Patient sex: M
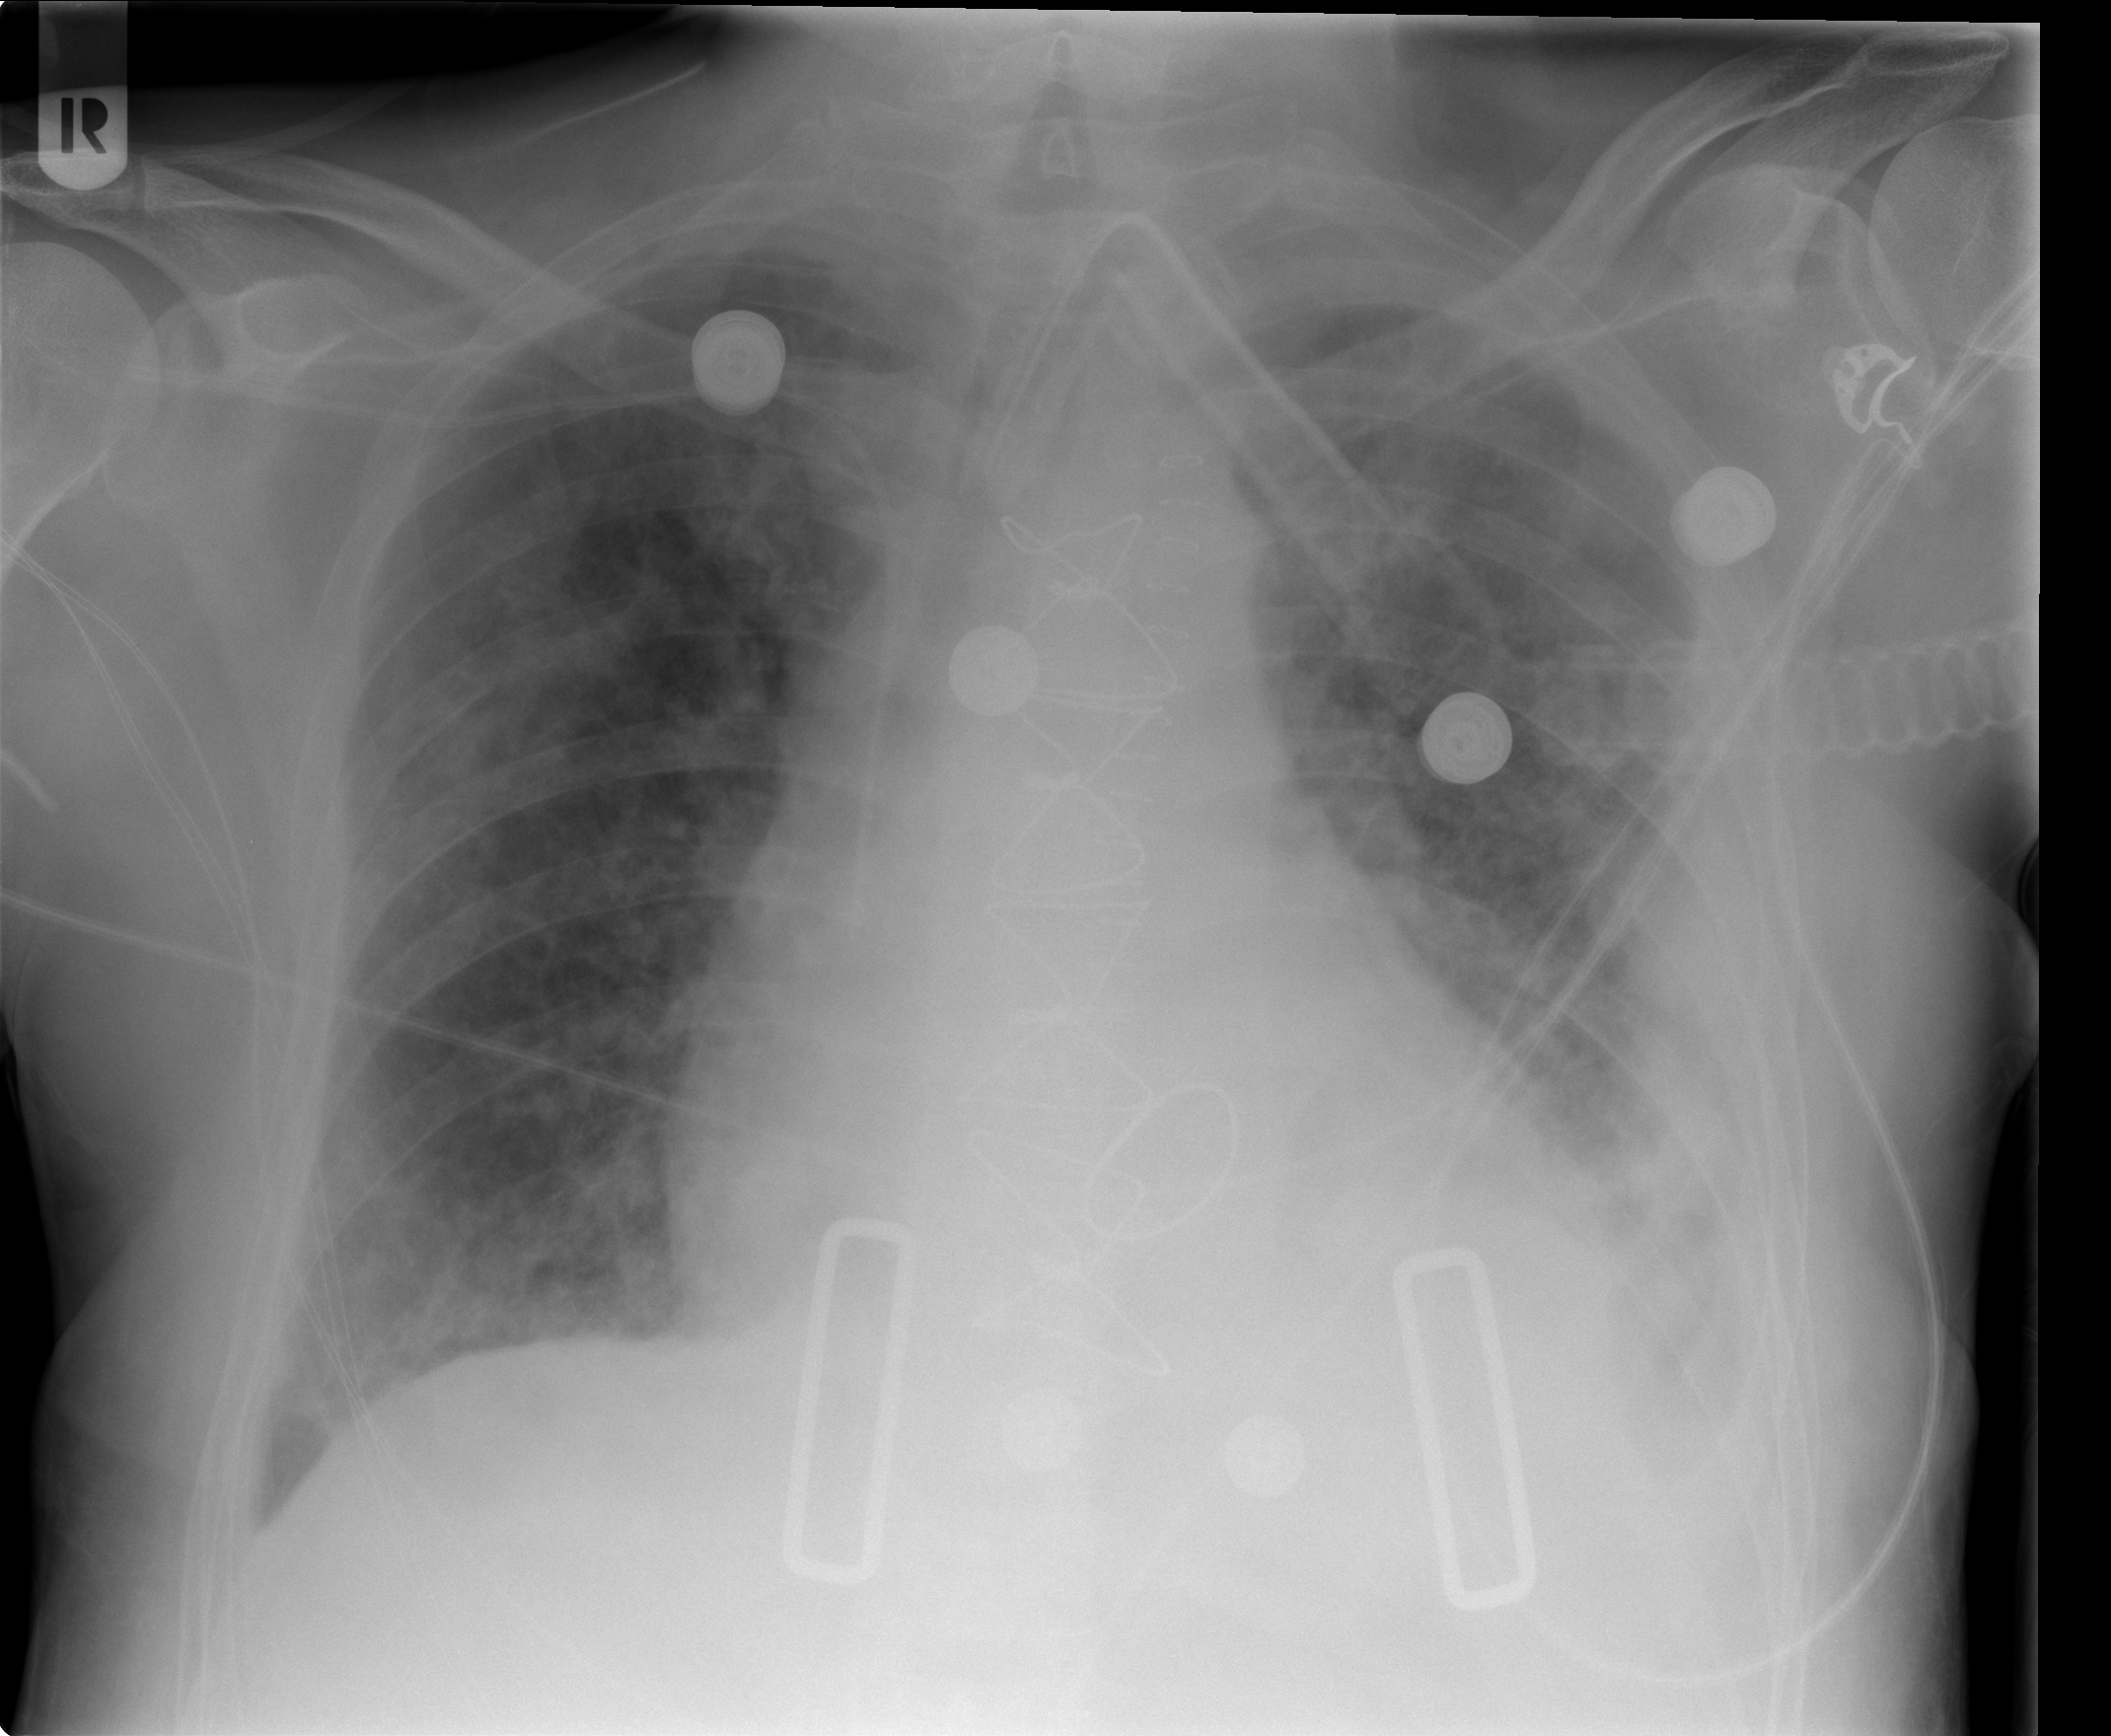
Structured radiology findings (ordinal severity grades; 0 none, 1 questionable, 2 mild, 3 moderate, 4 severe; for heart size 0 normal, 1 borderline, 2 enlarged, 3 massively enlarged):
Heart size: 2
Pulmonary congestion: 3
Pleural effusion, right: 2
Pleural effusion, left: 2
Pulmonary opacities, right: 3
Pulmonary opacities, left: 2
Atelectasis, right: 2
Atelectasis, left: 3